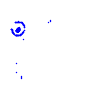
Particle: electron